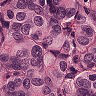
Metastatic tissue present: yes